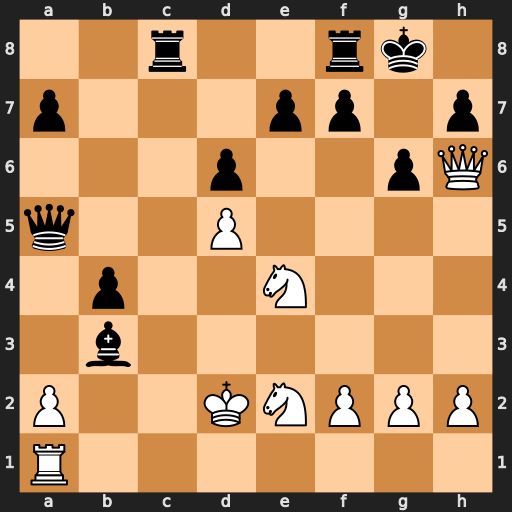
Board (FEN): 2r2rk1/p3pp1p/3p2pQ/q2P4/1p2N3/1b6/P2KNPPP/R7
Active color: w
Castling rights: -
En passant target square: -
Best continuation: Ng5 Qxd5+ Ke1 Qxg5 Qxg5